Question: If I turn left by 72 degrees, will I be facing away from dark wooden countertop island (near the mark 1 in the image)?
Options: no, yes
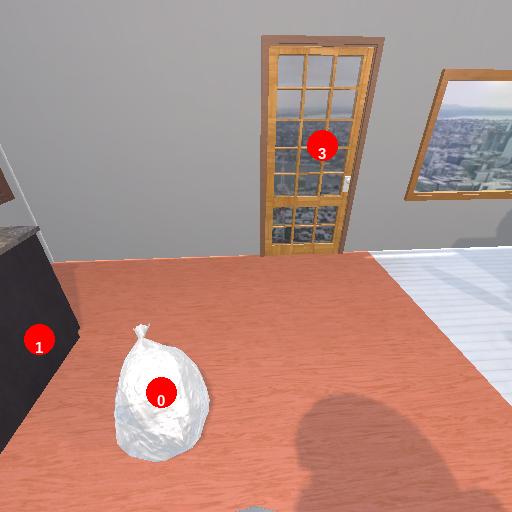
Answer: no